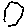
Label: hexagon